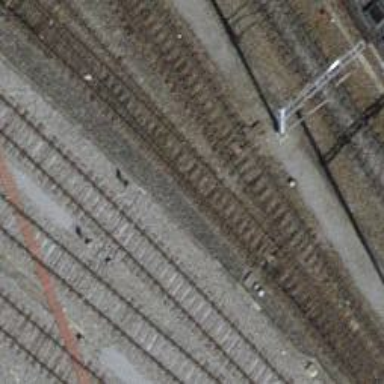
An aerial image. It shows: Railway switch.